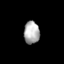
Tissue: lung
Cell type: Epithelial cells
Senescence score: 0.2402
Nuclear area (px): 345
Mean DAPI intensity: 174.113